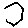
Label: hexagon